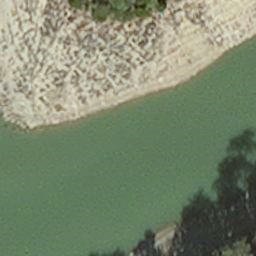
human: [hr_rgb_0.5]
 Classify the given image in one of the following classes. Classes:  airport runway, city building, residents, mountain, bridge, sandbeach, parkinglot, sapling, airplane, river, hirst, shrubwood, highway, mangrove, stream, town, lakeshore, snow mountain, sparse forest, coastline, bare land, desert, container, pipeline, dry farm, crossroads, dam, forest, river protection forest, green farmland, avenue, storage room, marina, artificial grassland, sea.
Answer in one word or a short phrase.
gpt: hirst